Field crop: maize
Growth stage: 2
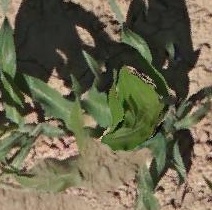
Species: maize